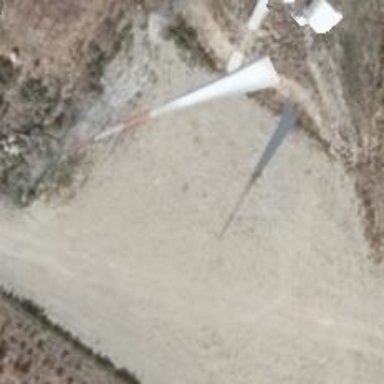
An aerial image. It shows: Wind generator powered by wind turbine.